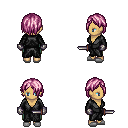
a pixel art fantasy rpg character, female body template, human, tanned skin, gray robe, teal pants, pink bangs hairstyle, metal gloves, white slippers, dagger, four views (front, back, left, right), 2x2 character sprite sheet, small pixel art, hard edges, no anti-aliasing